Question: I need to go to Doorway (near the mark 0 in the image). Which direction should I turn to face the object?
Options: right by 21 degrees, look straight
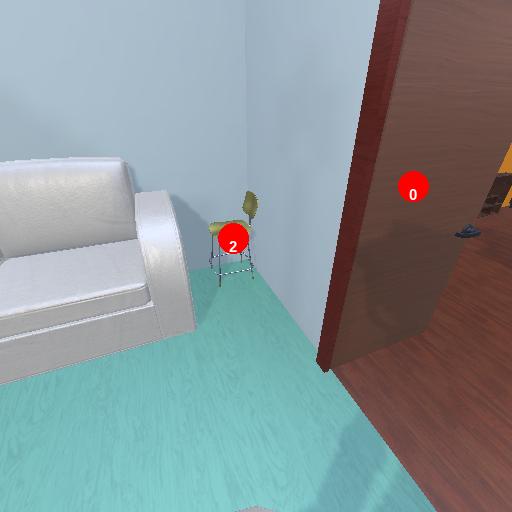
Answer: right by 21 degrees